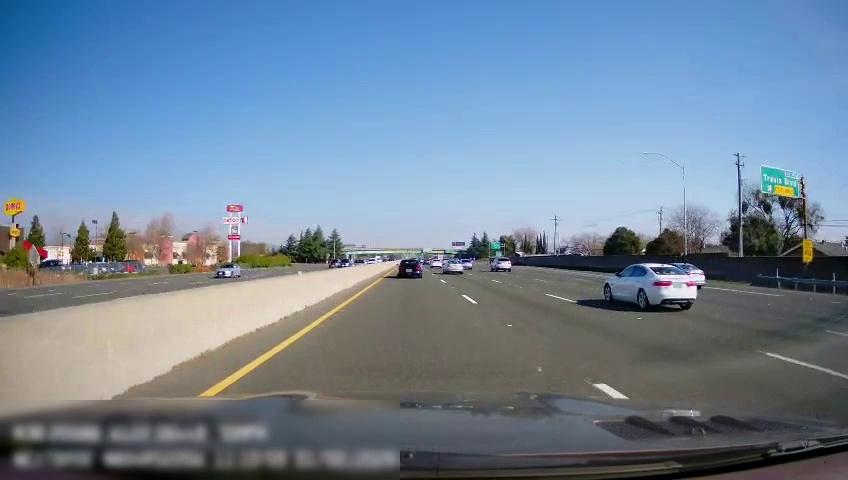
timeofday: Day
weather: Sunny
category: Drivable Space
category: Drivable Space
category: Vehicles | Car
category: Vehicles | Car
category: Vehicles | Car
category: Vehicles | Car
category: Vehicles | Car
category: Vehicles | Car
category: Vehicles | Car
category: Vehicles | Car
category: Vehicles | Car
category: Vehicles | Car
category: Vehicles | Car
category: Vehicles | SUV
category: Vehicles | Car
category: Vehicles | SUV
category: Vehicles | Car
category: Lanes | Alternate Lane
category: Lanes | Current Lane
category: Lanes | Current Lane
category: Lanes | Alternate Lane
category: Lanes | Alternate Lane
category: Lanes | Opposite Lane
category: Lanes | Opposite Lane
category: Lanes | Opposite Lane
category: Traffic | Signs